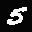
Label: 5